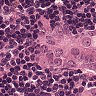
Metastatic tissue present: yes